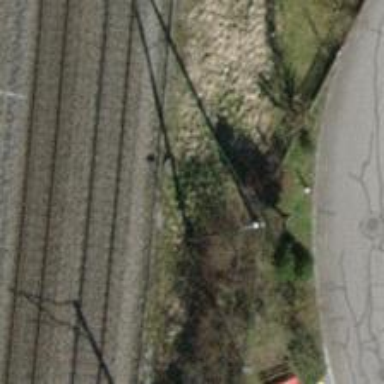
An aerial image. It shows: Straight power pole with straight line management system.